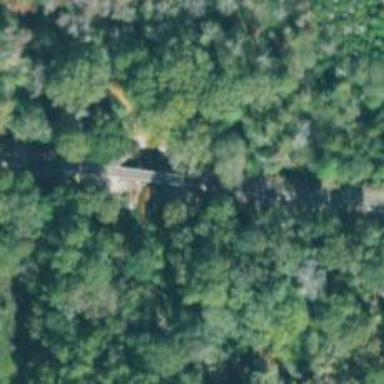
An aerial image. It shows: Railway bridge with milepost AN.